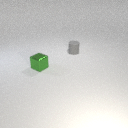
small gray rubber cylinder to the right of small green metal cube